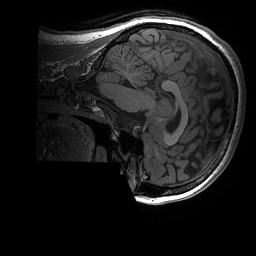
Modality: T1w
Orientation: sagittal
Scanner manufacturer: ge
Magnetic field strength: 3 T
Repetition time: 0.008156 s
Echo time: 0.00318 s